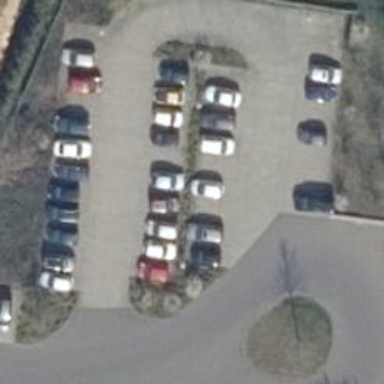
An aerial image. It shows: Parking space.